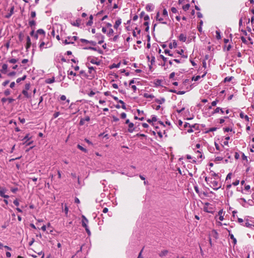
Tumor epithelial tissue: no
Tumor-associated stroma tissue: no
Normal tissue: yes